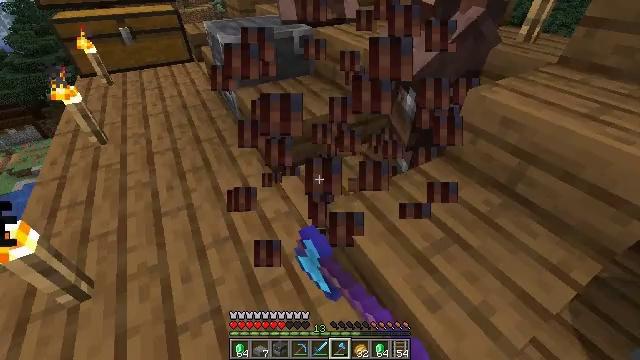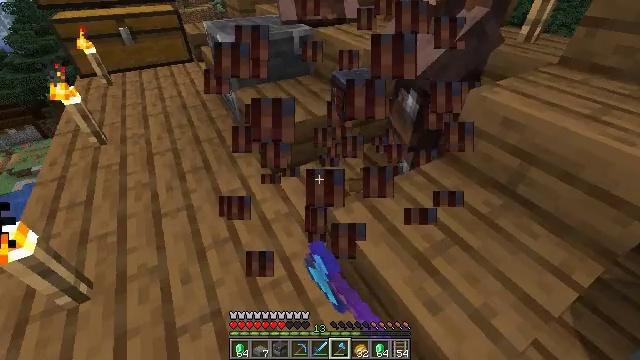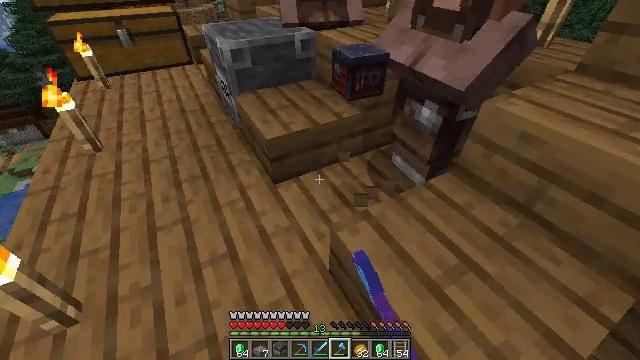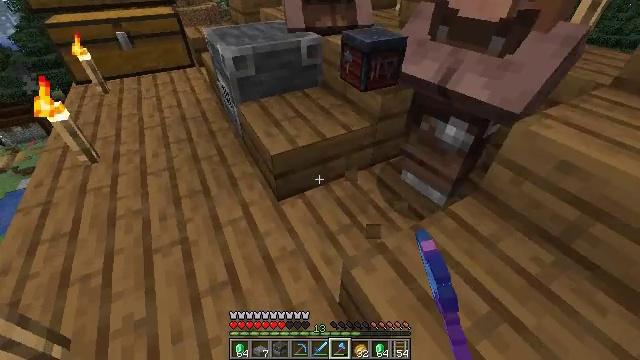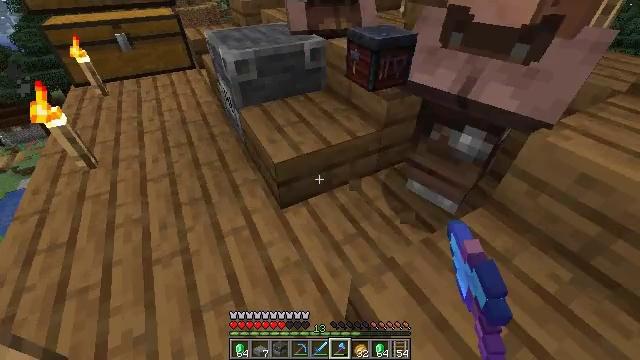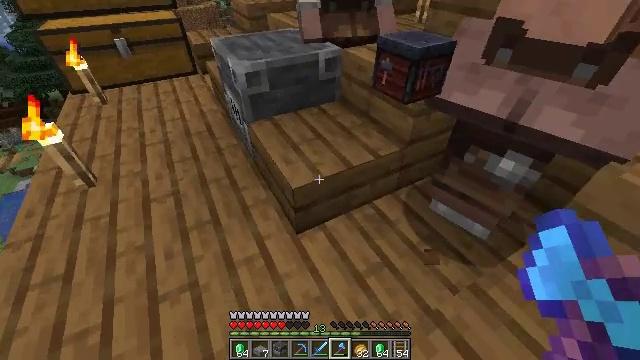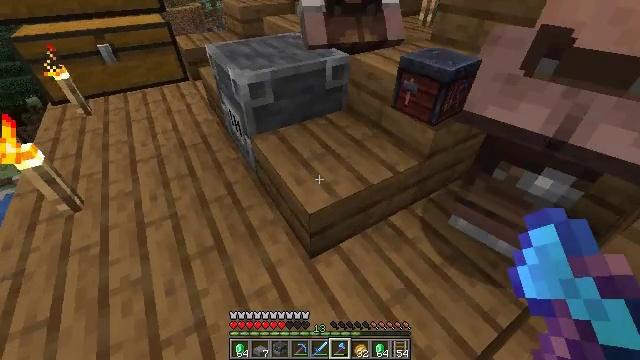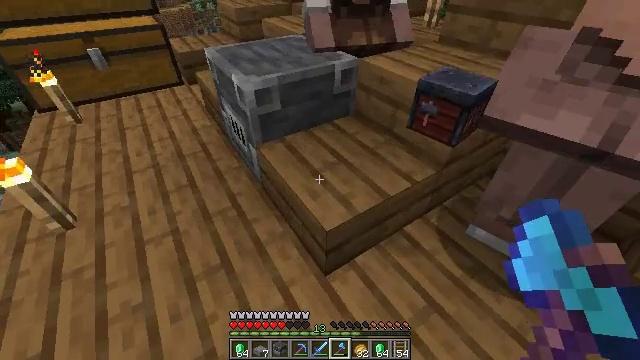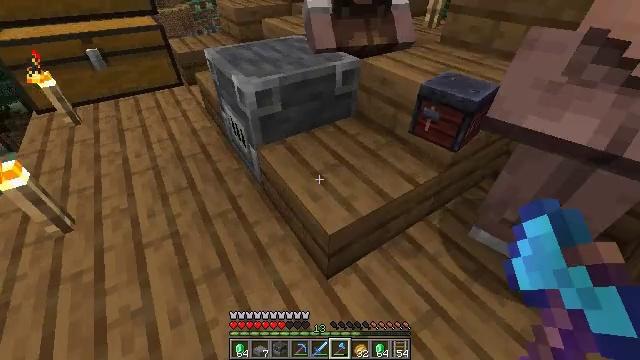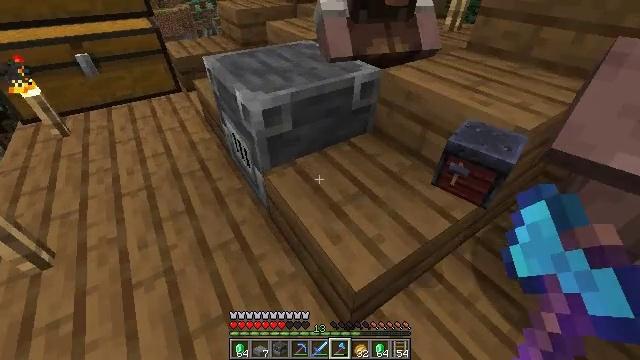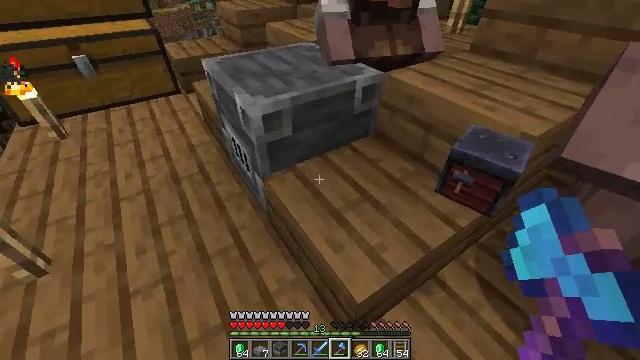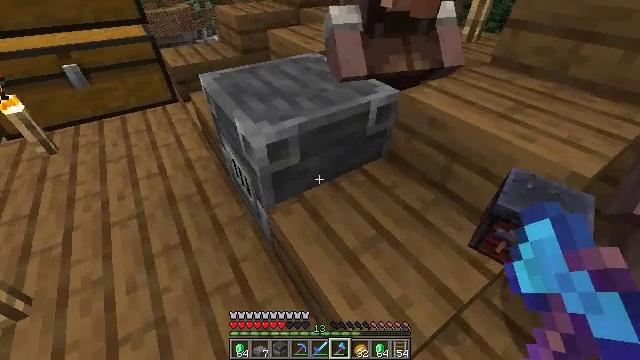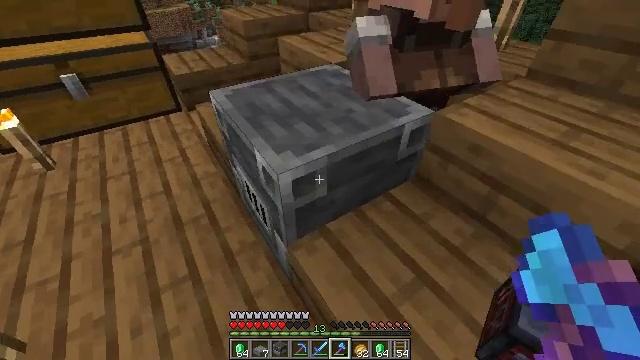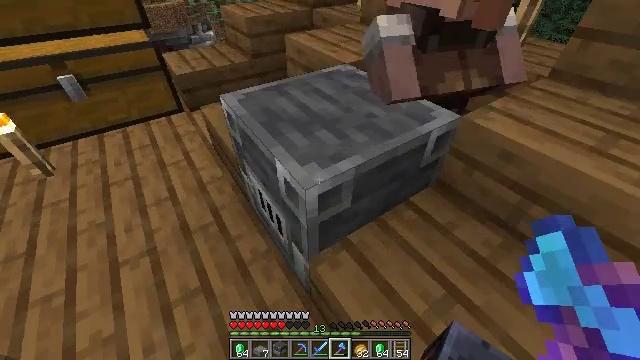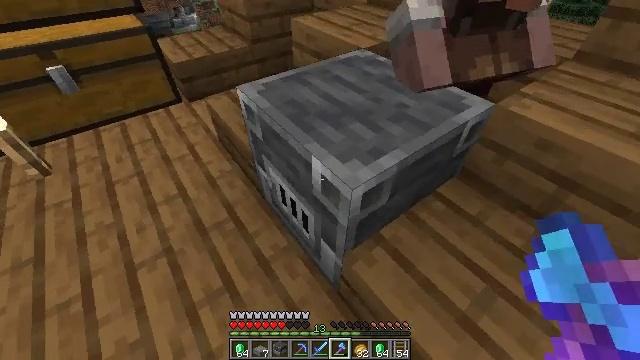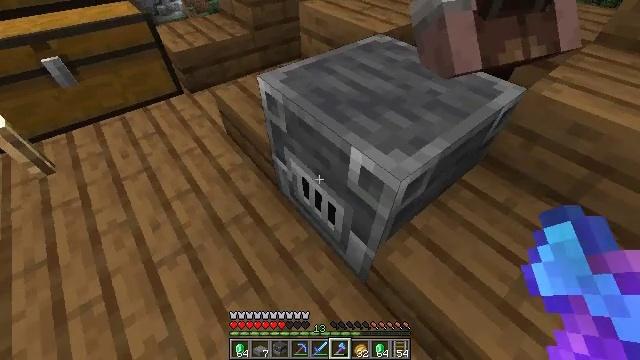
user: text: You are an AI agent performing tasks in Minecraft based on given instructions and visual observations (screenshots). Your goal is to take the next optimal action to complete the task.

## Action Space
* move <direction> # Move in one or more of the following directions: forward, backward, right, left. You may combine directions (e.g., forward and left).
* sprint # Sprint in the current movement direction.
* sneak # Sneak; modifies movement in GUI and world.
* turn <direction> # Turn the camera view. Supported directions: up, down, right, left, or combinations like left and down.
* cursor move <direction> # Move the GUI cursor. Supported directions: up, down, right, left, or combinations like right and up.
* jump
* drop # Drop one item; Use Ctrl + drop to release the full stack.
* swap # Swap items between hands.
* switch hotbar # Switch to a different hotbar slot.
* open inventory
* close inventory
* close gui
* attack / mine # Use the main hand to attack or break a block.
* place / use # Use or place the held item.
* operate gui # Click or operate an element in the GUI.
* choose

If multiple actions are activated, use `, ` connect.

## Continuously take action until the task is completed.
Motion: motion action
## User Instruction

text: Recycle the blast furnace by breaking it.
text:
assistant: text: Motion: move forward
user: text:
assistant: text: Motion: move forward
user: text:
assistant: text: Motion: move forward and move left
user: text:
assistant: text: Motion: move forward and move left
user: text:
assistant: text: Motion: move forward and move left
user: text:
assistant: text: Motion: move forward and move left, turn right
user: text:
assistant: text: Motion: move forward and move left, turn right
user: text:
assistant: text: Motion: move forward
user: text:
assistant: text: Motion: move forward
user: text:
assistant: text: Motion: move forward
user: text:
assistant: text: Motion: move forward and move left
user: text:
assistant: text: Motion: move forward and move left
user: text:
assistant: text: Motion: move left
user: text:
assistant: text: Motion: move left, turn right and down
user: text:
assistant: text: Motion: turn right and down
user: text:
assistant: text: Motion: turn right
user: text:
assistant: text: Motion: turn right
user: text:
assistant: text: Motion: no_op
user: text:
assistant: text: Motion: no_op
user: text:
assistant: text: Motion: no_op
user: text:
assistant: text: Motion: no_op
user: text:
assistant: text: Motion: no_op
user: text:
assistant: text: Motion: no_op
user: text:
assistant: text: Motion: no_op
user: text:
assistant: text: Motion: no_op
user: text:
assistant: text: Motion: no_op
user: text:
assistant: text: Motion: no_op
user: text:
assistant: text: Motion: no_op
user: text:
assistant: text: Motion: no_op
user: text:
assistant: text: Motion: no_op